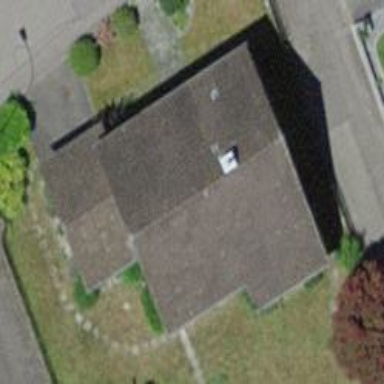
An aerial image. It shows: Building with tile roof.